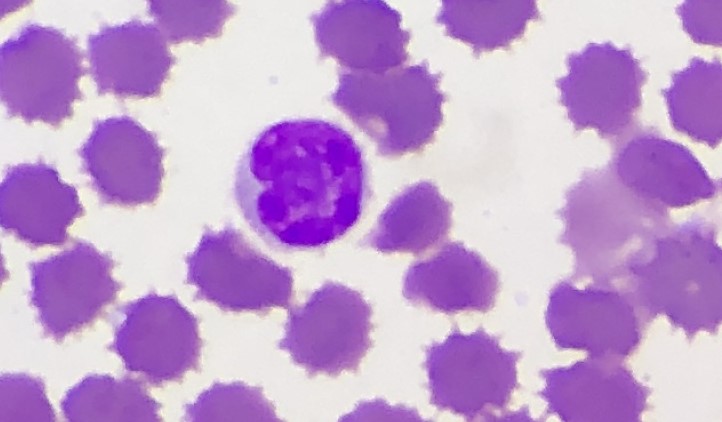
White blood cell type: Lymphocyte